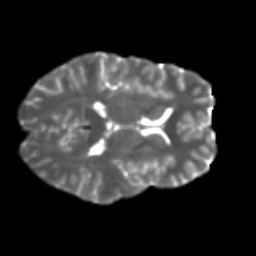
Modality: T2w
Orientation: axial
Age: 28
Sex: male
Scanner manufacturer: ge
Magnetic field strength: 3 T
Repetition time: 7.8 s
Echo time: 0.0616 s